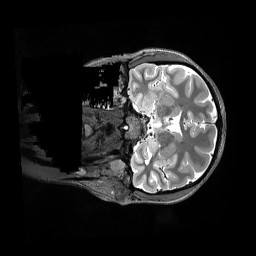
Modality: T2w
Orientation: coronal
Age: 23
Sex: female
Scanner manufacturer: siemens
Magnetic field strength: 3 T
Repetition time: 3.2 s
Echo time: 0.562 s